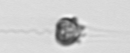
Label: Apedinella